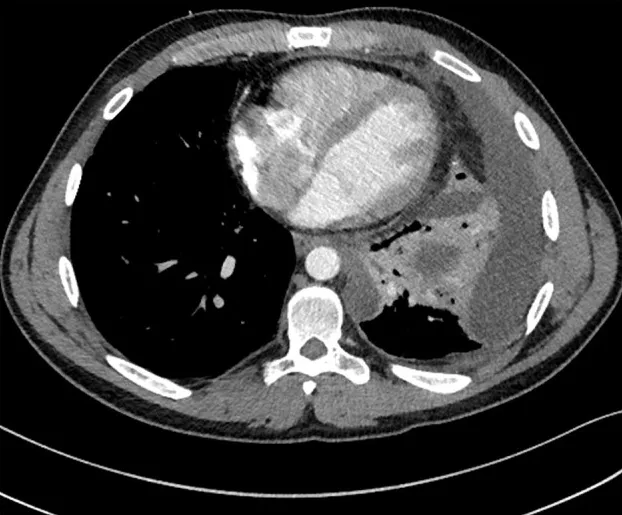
A computed tomography (CT) scan showed a multi-loculated left pleural effusion.
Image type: radiology (ct)